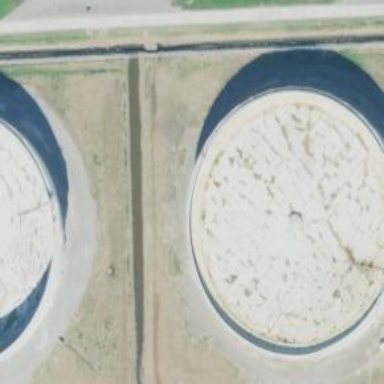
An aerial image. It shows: Storage tank created as man-made structure.